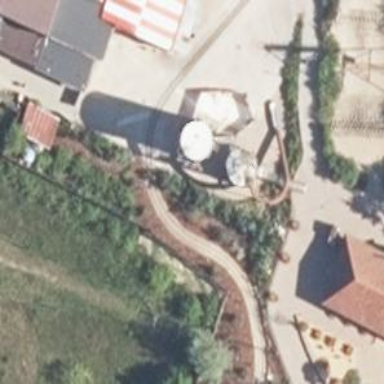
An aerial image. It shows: Playground with slide and climbing frame.